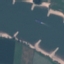
Label: River